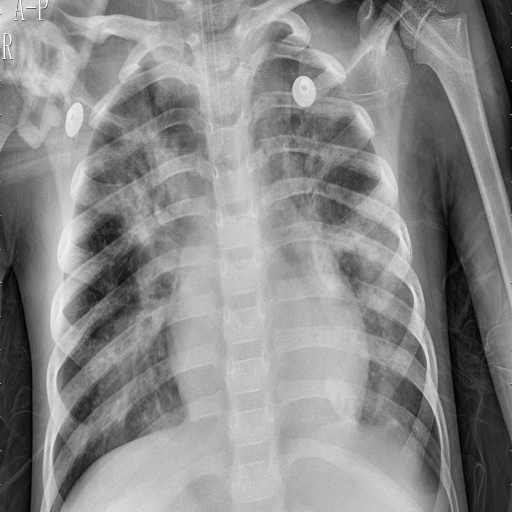
Finding: PNEUMONIA